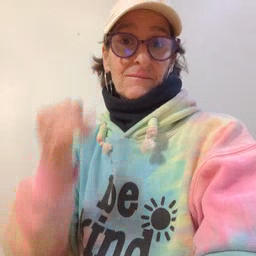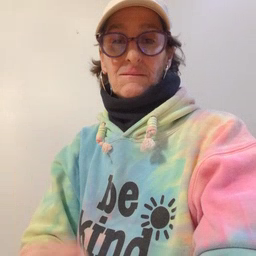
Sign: if